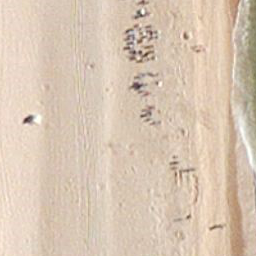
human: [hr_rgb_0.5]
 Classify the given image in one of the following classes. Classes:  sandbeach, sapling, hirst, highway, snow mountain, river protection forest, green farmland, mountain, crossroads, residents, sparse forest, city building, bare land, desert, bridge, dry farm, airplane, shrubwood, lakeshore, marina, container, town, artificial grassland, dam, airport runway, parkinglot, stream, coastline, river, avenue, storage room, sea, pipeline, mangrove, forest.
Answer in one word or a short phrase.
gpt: sandbeach